Interaction volume radius: 10 \u00c5
Interaction volume height: 15 \u00c5
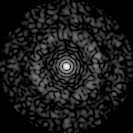
Disorder parameter: 0.8409